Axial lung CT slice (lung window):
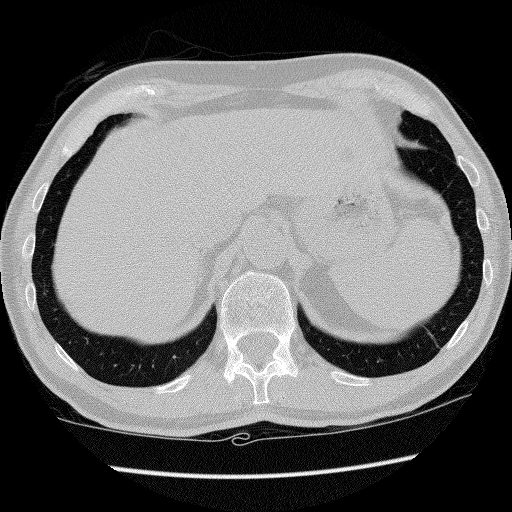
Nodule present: no